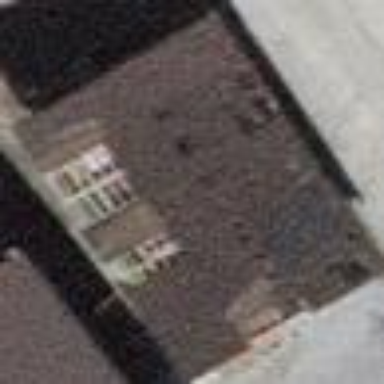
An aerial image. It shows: Garage building.